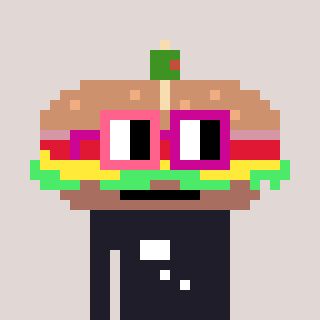
a pixel art character with square pink and red glasses, a sandwich-shaped head and a grayscale-colored body on a warm background